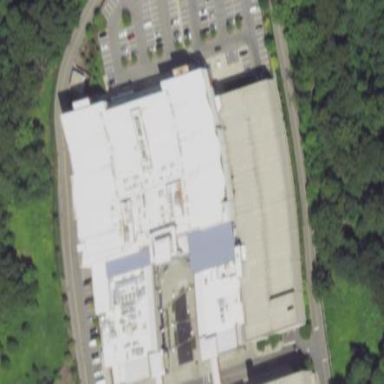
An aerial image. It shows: Commercial building.